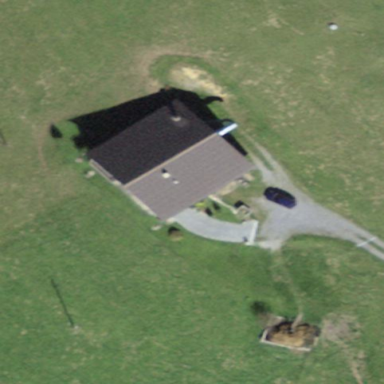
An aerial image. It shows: Cabin.